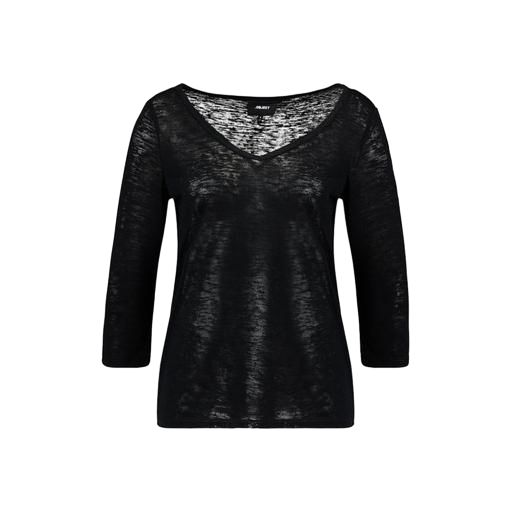
black three-quarter-sleeve top only macy, black v-neck top only macy, black three-quarter-sleeve scoop-neck t-shirt only macy, white background